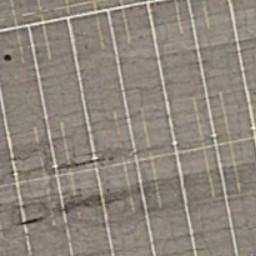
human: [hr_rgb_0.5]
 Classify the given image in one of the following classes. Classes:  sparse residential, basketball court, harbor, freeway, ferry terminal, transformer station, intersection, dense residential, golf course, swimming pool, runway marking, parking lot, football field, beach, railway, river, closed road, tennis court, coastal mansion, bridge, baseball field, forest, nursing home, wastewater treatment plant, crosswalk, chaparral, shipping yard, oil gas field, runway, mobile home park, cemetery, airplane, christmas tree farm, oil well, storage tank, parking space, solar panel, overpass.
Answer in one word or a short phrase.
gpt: parking space